I will show an image sequence of human cooking. I have annotated the images with numbered circles. Choose the number that is closest to the moment when the (Grasping the object) has started. You are a five-time world champion in this game. Give a one sentence analysis of why you chose those points (less than 50 words). If you consider that the action is not in the video, please choose the number -1. Provide your answer at the end in a json file of this format: {"points": []}
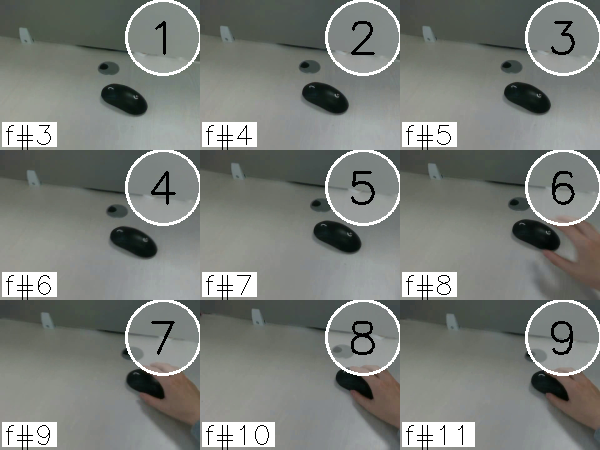
Frame 8 shows the clearest moment of hand-object contact.
{"points": [8]}